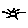
Label: sun